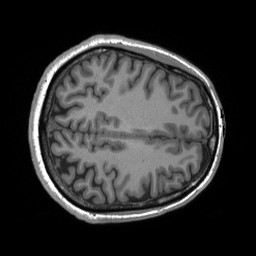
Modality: T1w
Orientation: axial
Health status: ill
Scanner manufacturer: siemens
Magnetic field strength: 3 T
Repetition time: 2.3 s
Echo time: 0.00243 s